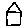
Label: house